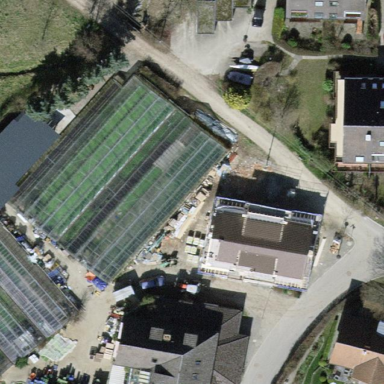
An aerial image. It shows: Greenhouse.